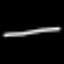
Label: line